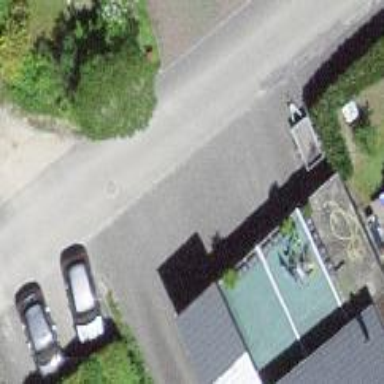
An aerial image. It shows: Garage.